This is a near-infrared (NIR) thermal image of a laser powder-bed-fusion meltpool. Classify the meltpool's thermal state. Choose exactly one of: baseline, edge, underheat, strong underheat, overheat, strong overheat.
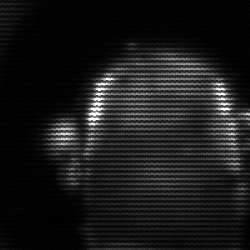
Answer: baseline